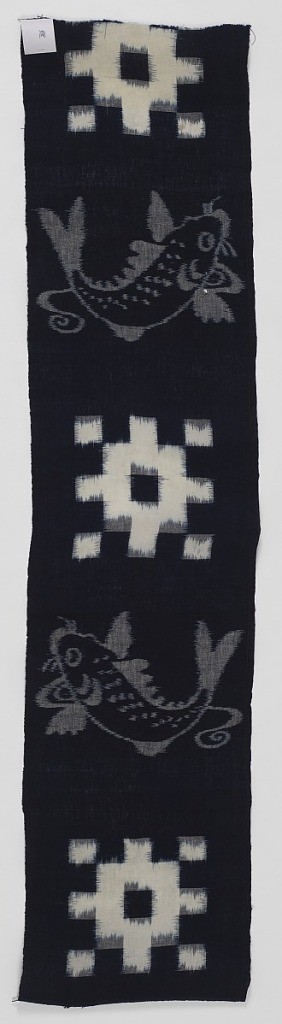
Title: Textile
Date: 1850–1900
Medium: cotton Technique: e-gasuri (warp and weft ikat) on plain weave
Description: Narrow vertical panel with naturalistic carp in weft ikat alternating with a geometric shape in warp and weft ikat.